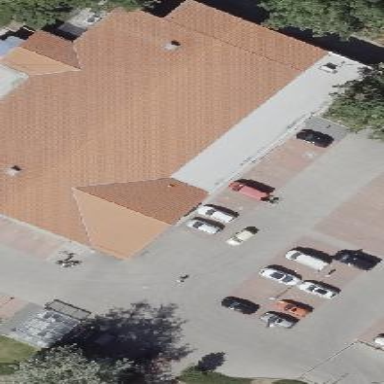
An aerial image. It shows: Building that houses supermarket.